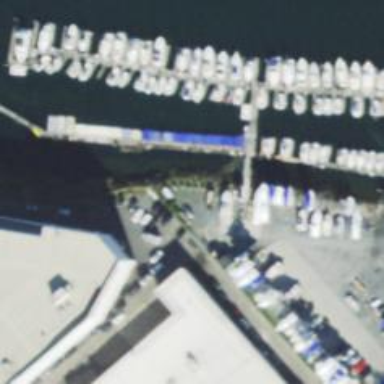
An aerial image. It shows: Man-made pier.